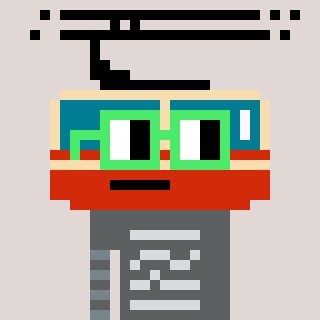
a pixel art character with square light green glasses, a tram wagon-shaped head and a peachy-colored body on a warm background